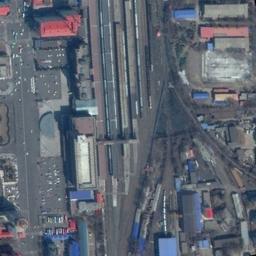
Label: railway_station